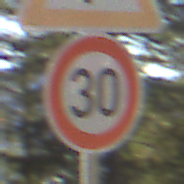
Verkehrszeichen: Geschwindigkeit30
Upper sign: AmphibienwanderungLinks
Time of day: MorningAfternoon
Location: Outdoor (Nature)
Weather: Clear
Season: Winter
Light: Natural